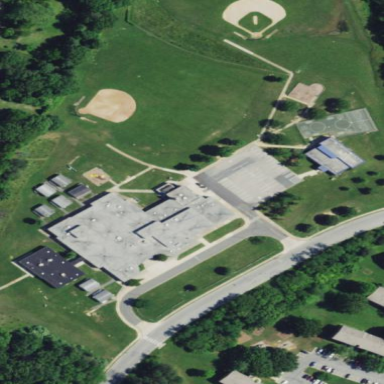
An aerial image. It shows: School.